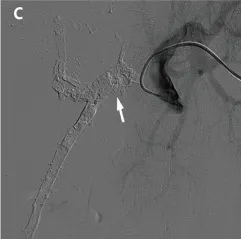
Hepatic artery infusion chemotherapy and portal vein embolization. (C) The right branch of the portal vein after embolization (the white arrow).
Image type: radiology (x_ray)